Question: Good Evening,
I'm building a website which will will look something like this:

So probably a widget-centred web-framework would be best...
Which C++ web-framework supports cookies (for user-login [session] storage+config storage) and SQL (MySQL or SQLite)?
My information about Wt was outdated, it looks like they now have full-support for cookies (<URL>
CppCMS however has a vibrant community, and there product seems to scale better.
I will do the diplomatic thing, create a project using both frameworks.
It will be a cutdown version with only:
- - - -
Should be an interesting project... I wonder if any have done this in the past?!
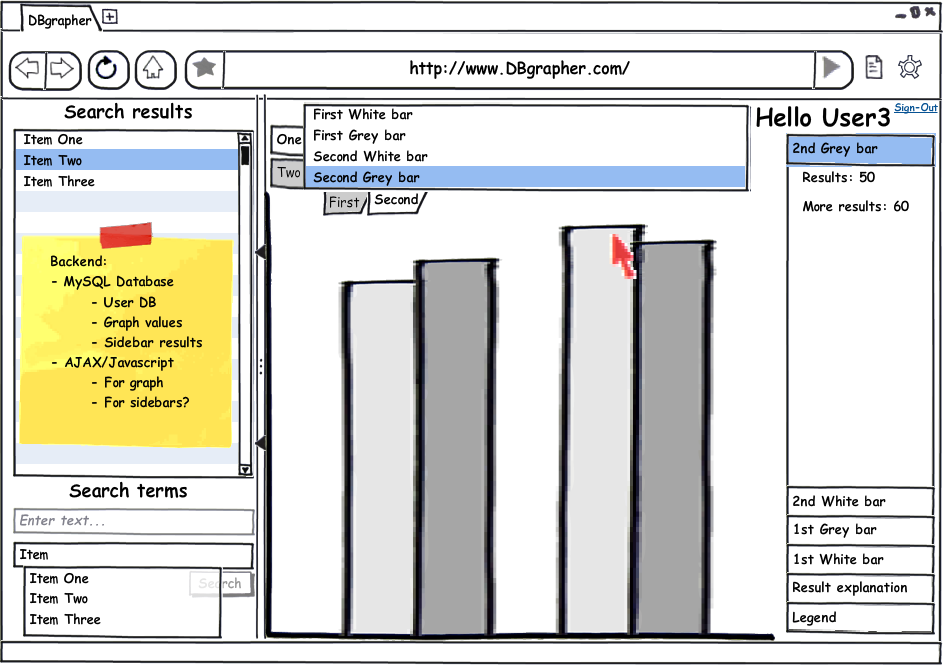
Answer: I recognise these <URL> widgets you can use for your app:
- - - - - - - - - - -
Simply combine them for your application...